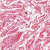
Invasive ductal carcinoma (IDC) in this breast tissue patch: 0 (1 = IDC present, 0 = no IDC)